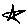
Label: star